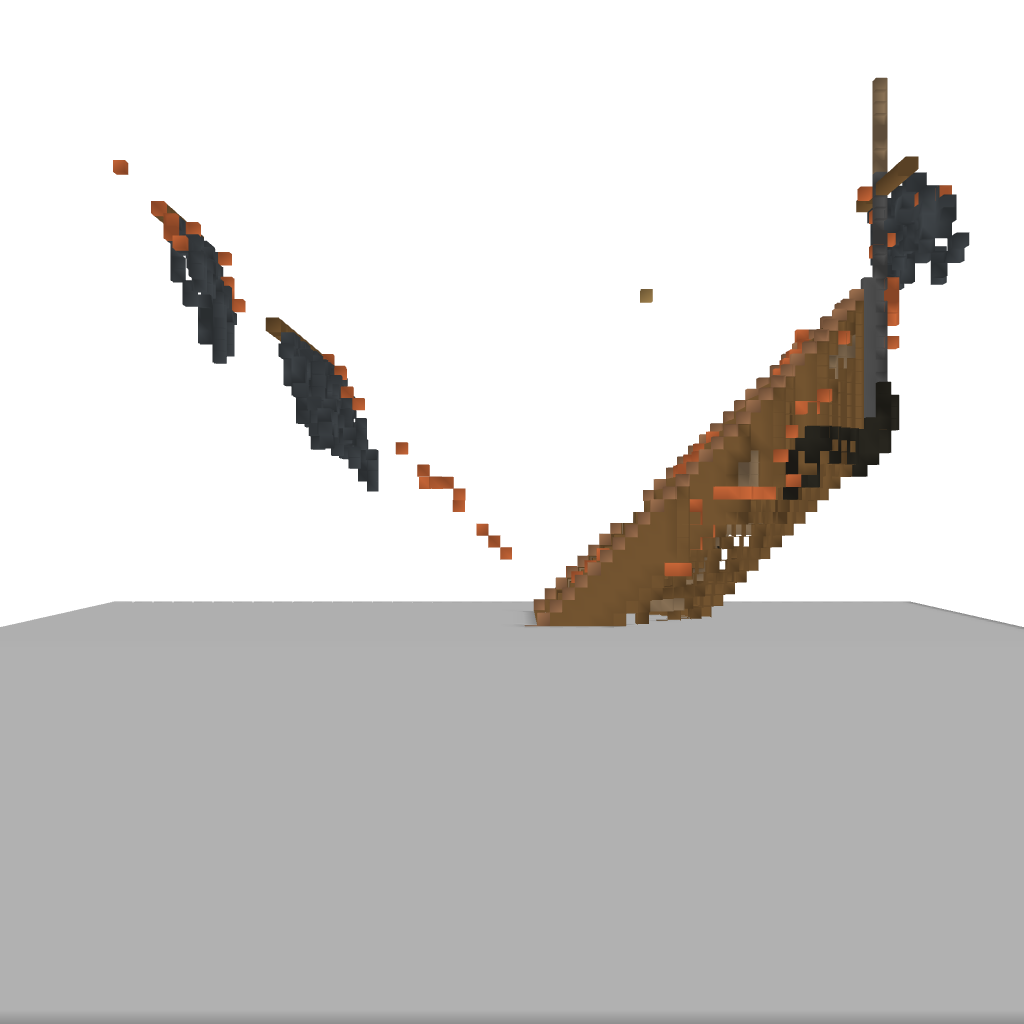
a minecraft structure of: Sinking Ship by LecoRubb